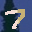
Label: 7